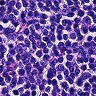
Metastatic tissue present: no